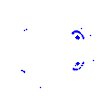
Particle: proton